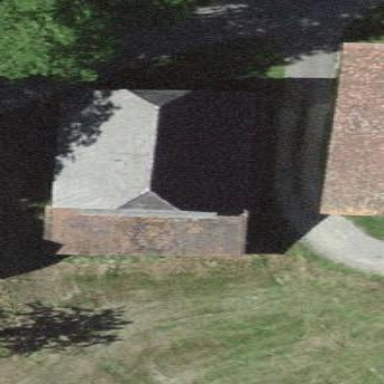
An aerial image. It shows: Barn.